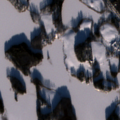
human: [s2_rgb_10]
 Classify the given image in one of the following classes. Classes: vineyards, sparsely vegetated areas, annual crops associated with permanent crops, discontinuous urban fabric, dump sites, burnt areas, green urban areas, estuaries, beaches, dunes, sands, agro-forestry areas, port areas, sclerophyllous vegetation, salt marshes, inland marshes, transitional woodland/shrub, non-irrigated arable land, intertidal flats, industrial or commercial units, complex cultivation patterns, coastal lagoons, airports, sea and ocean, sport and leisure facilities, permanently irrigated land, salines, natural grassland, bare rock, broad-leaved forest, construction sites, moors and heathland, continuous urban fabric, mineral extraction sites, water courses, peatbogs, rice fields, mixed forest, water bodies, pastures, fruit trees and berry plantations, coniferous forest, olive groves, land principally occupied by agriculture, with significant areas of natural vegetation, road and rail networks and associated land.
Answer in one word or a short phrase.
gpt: land principally occupied by agriculture, with significant areas of natural vegetation, mixed forest, water bodies